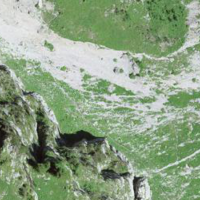
EUNIS habitat code: 31
Species observed at this site:
Rupicapra rupicapra